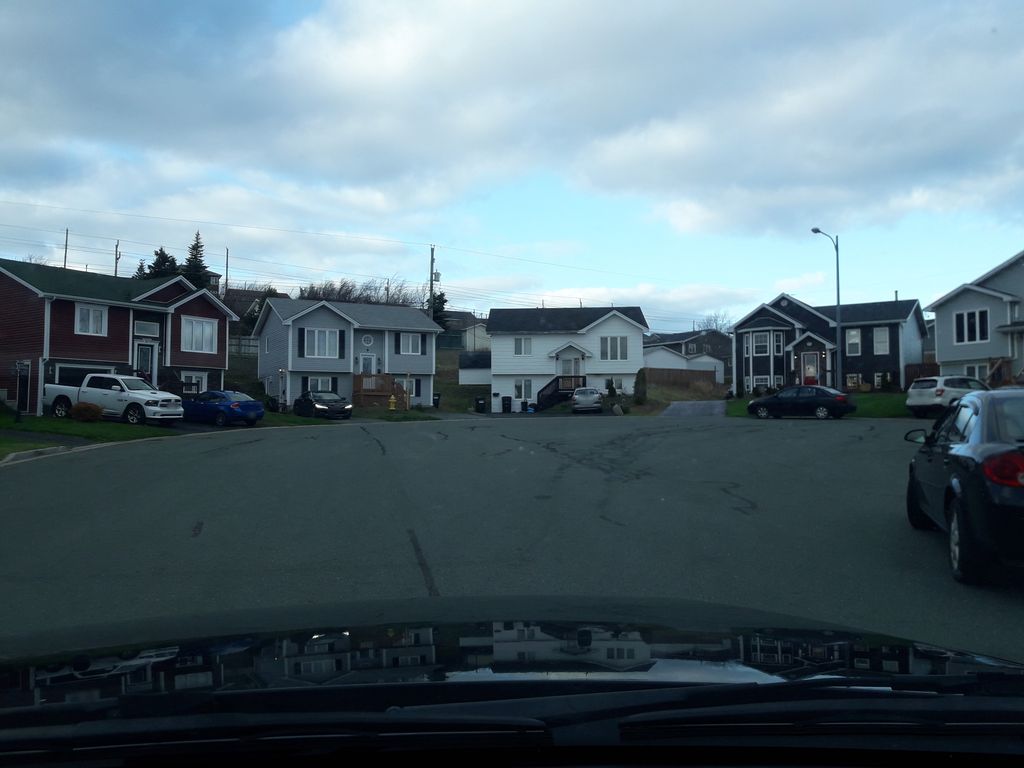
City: st_johns